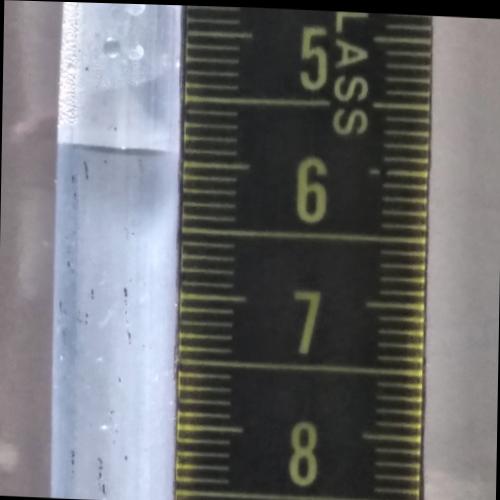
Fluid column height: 5.9 cm